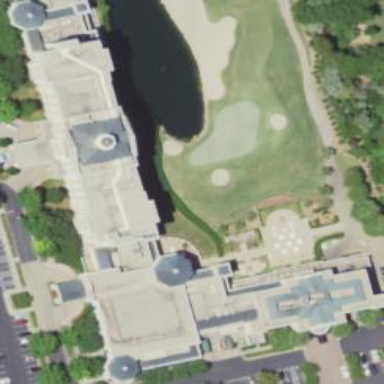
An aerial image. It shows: Hotel building.